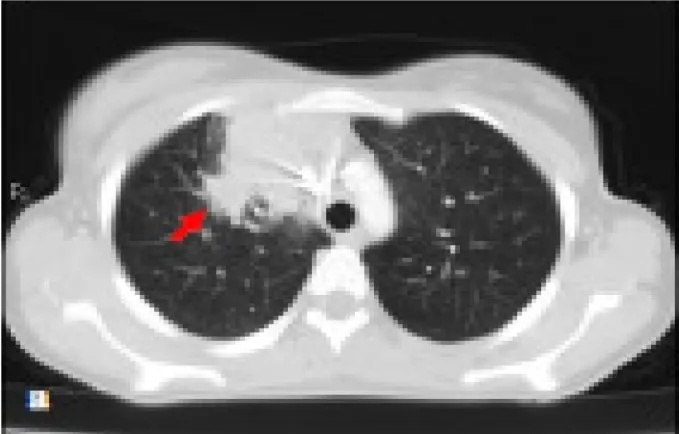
Chest CT scan at onset. A. Parenchymal lung involvement by pathologic tissue (Hodgkin's lymphoma). The pulmonary origin is demonstrated by the irregular margins of the lesion, especially evident in correspondence with the posterolateral portion (arrow).
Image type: radiology (ct)